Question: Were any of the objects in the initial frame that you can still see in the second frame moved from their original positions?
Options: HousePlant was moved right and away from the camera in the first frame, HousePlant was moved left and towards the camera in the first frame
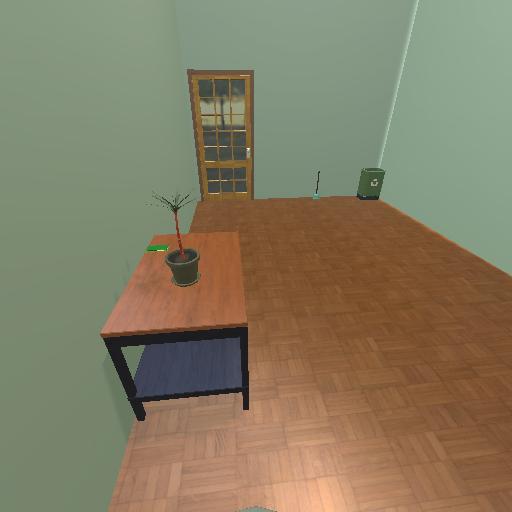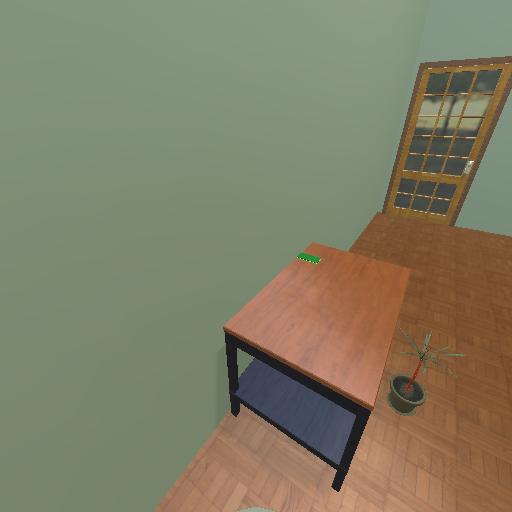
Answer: HousePlant was moved right and away from the camera in the first frame